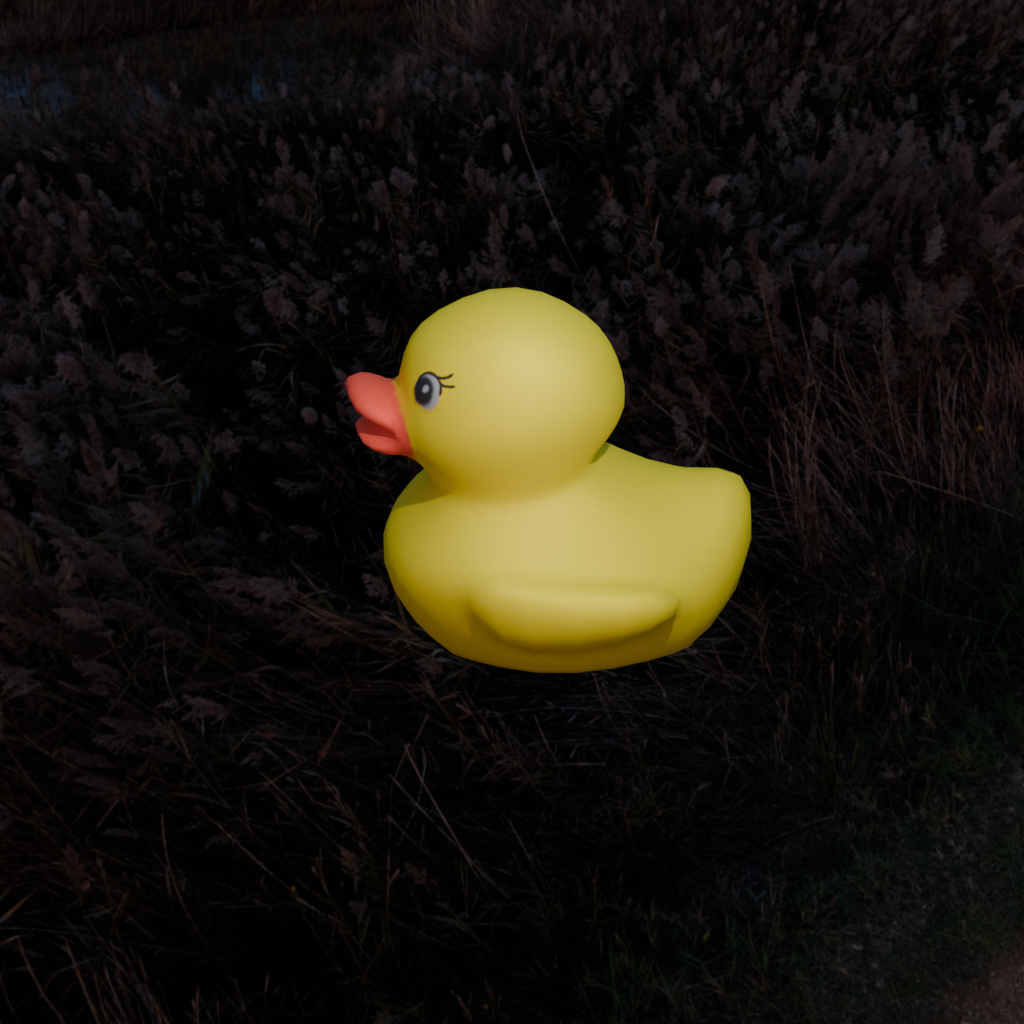
an image of a yellow rubber duck seen from <left> in a muddy path at sunset with fields on both sides.